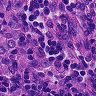
Metastatic tissue present: yes